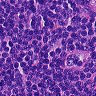
Metastatic tissue present: no